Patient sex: F
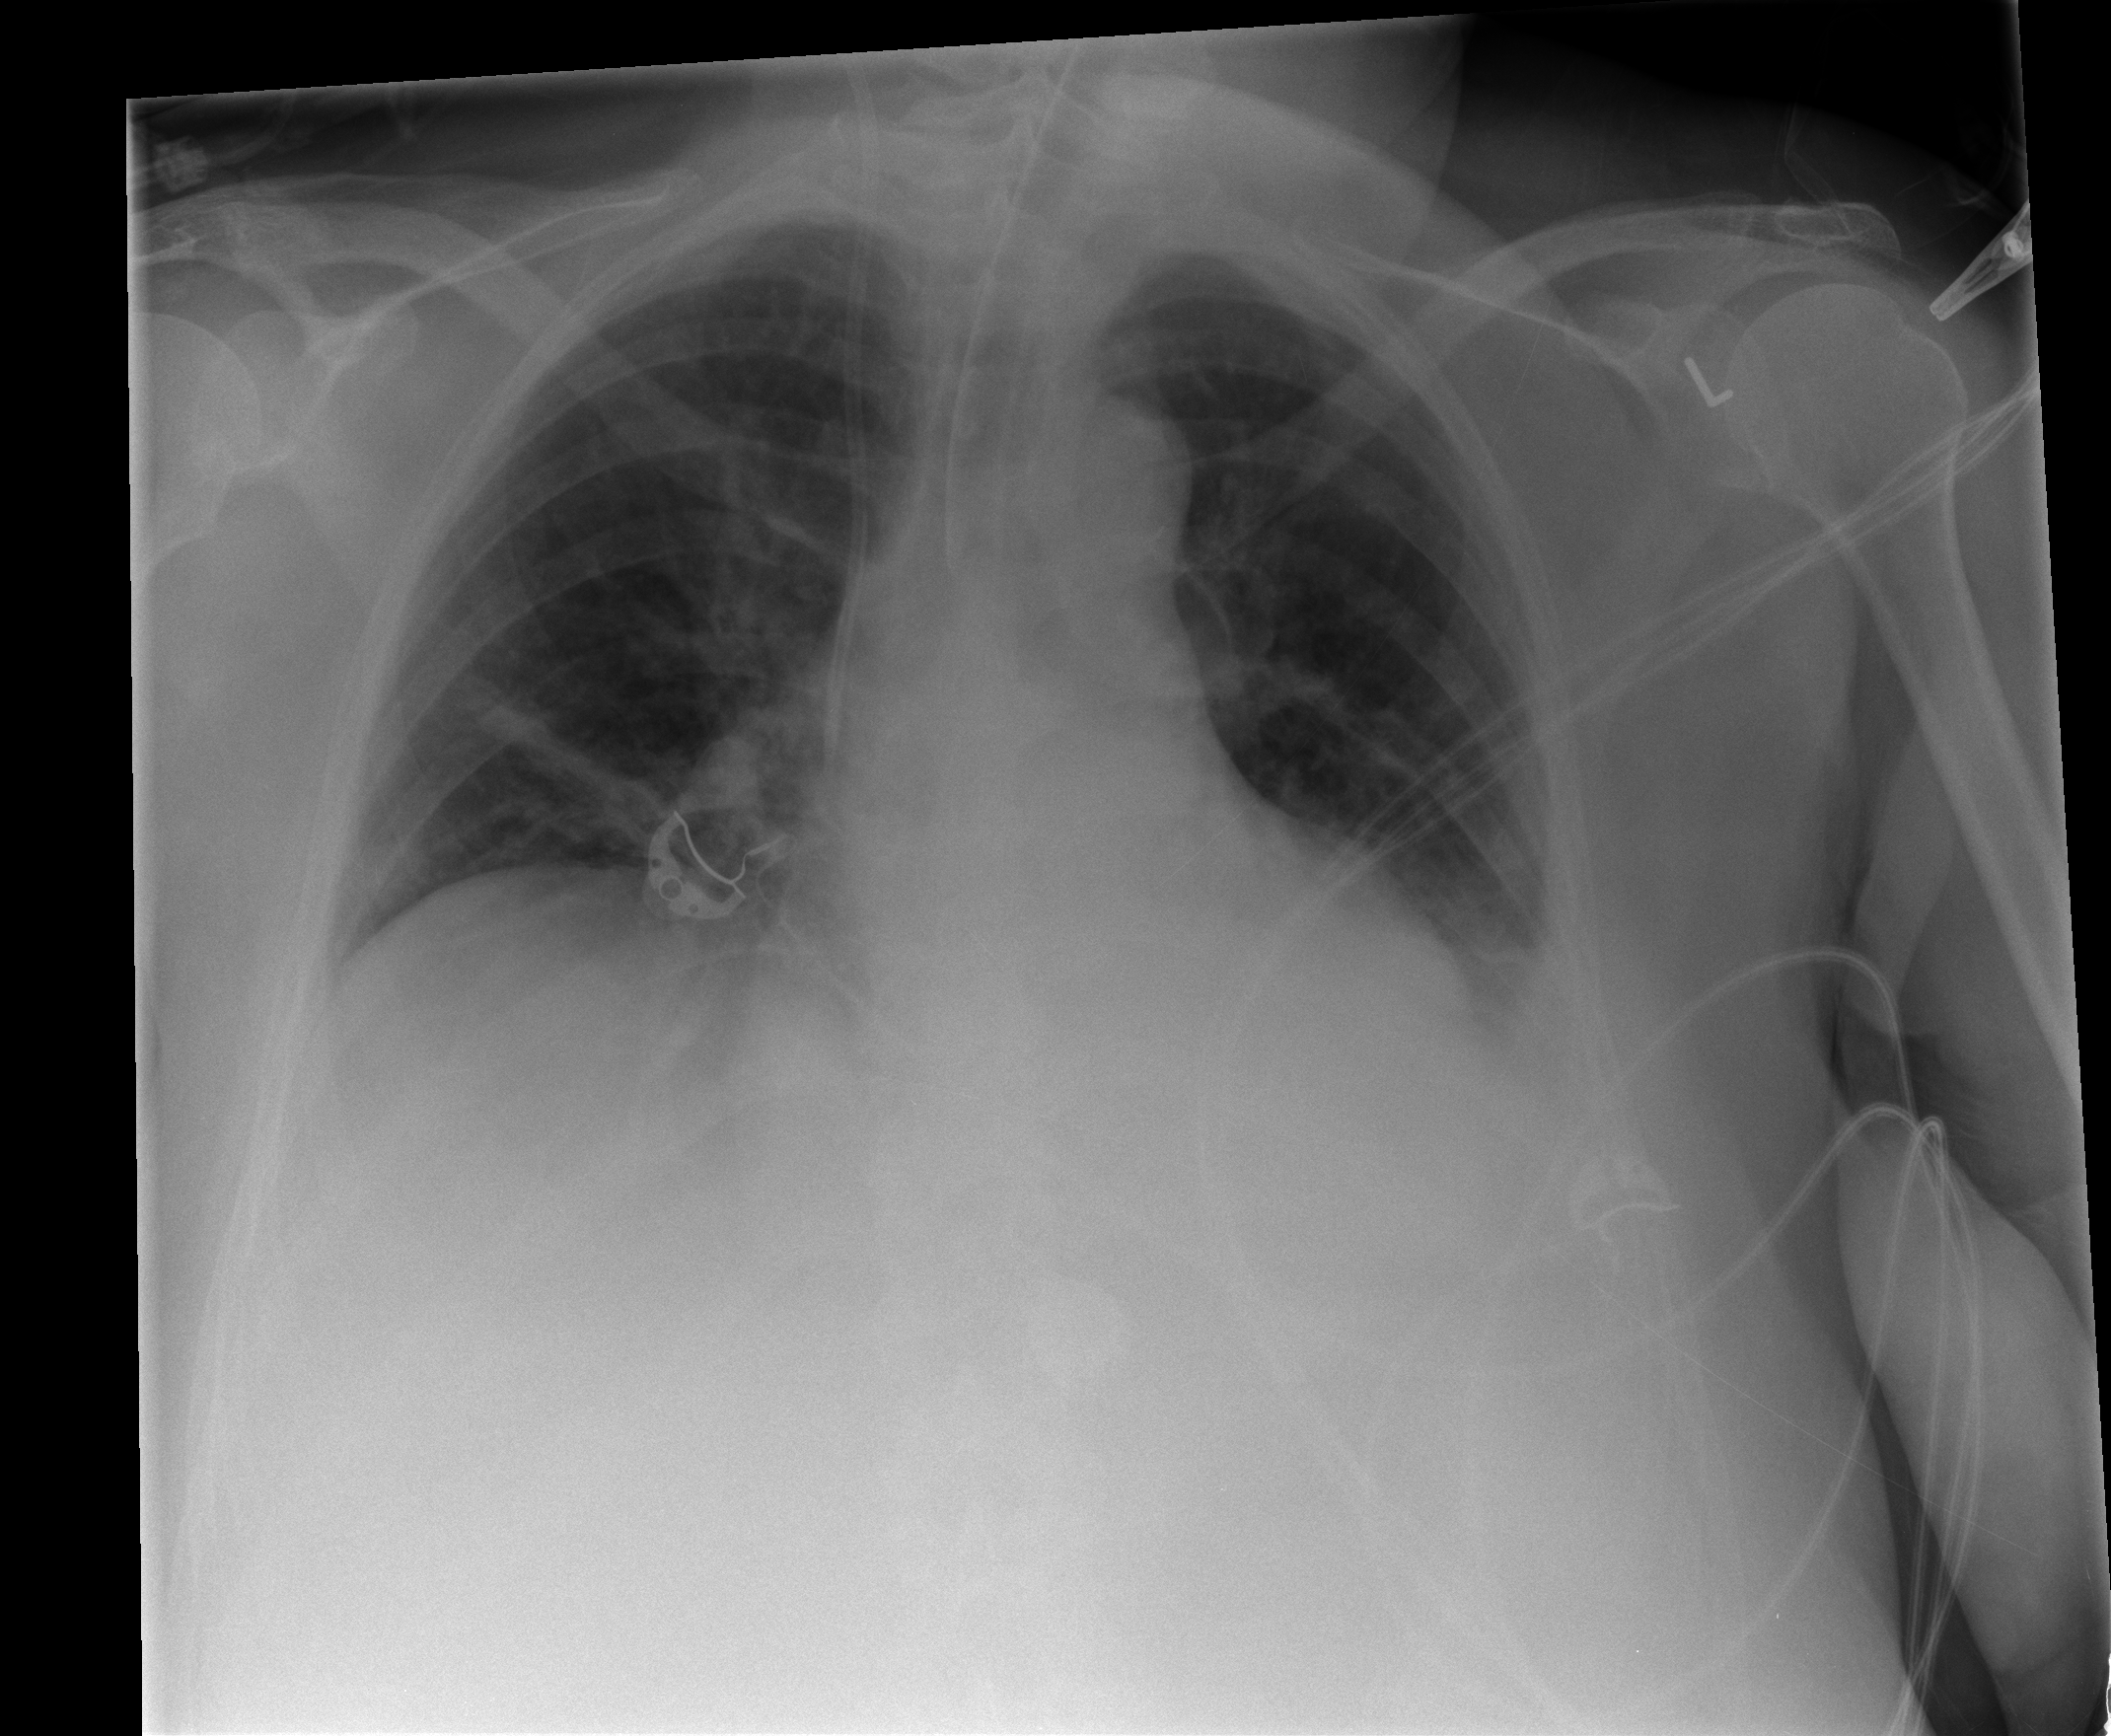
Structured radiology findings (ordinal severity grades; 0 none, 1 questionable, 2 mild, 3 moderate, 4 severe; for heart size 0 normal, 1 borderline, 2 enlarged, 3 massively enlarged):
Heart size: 0
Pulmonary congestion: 2
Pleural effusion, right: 0
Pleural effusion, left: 2
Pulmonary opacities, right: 0
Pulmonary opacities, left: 0
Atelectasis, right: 2
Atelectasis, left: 2